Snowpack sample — Buffalo Mountain, Silverthorne, Colorado, USA (2/22/26, 2:02 PM MST)
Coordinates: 39.622, -106.113
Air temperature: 33 °F
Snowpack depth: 63 cm
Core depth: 50 cm
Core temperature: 28.4 °F
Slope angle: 11°, slope face: 116°
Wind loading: low
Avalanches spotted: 0
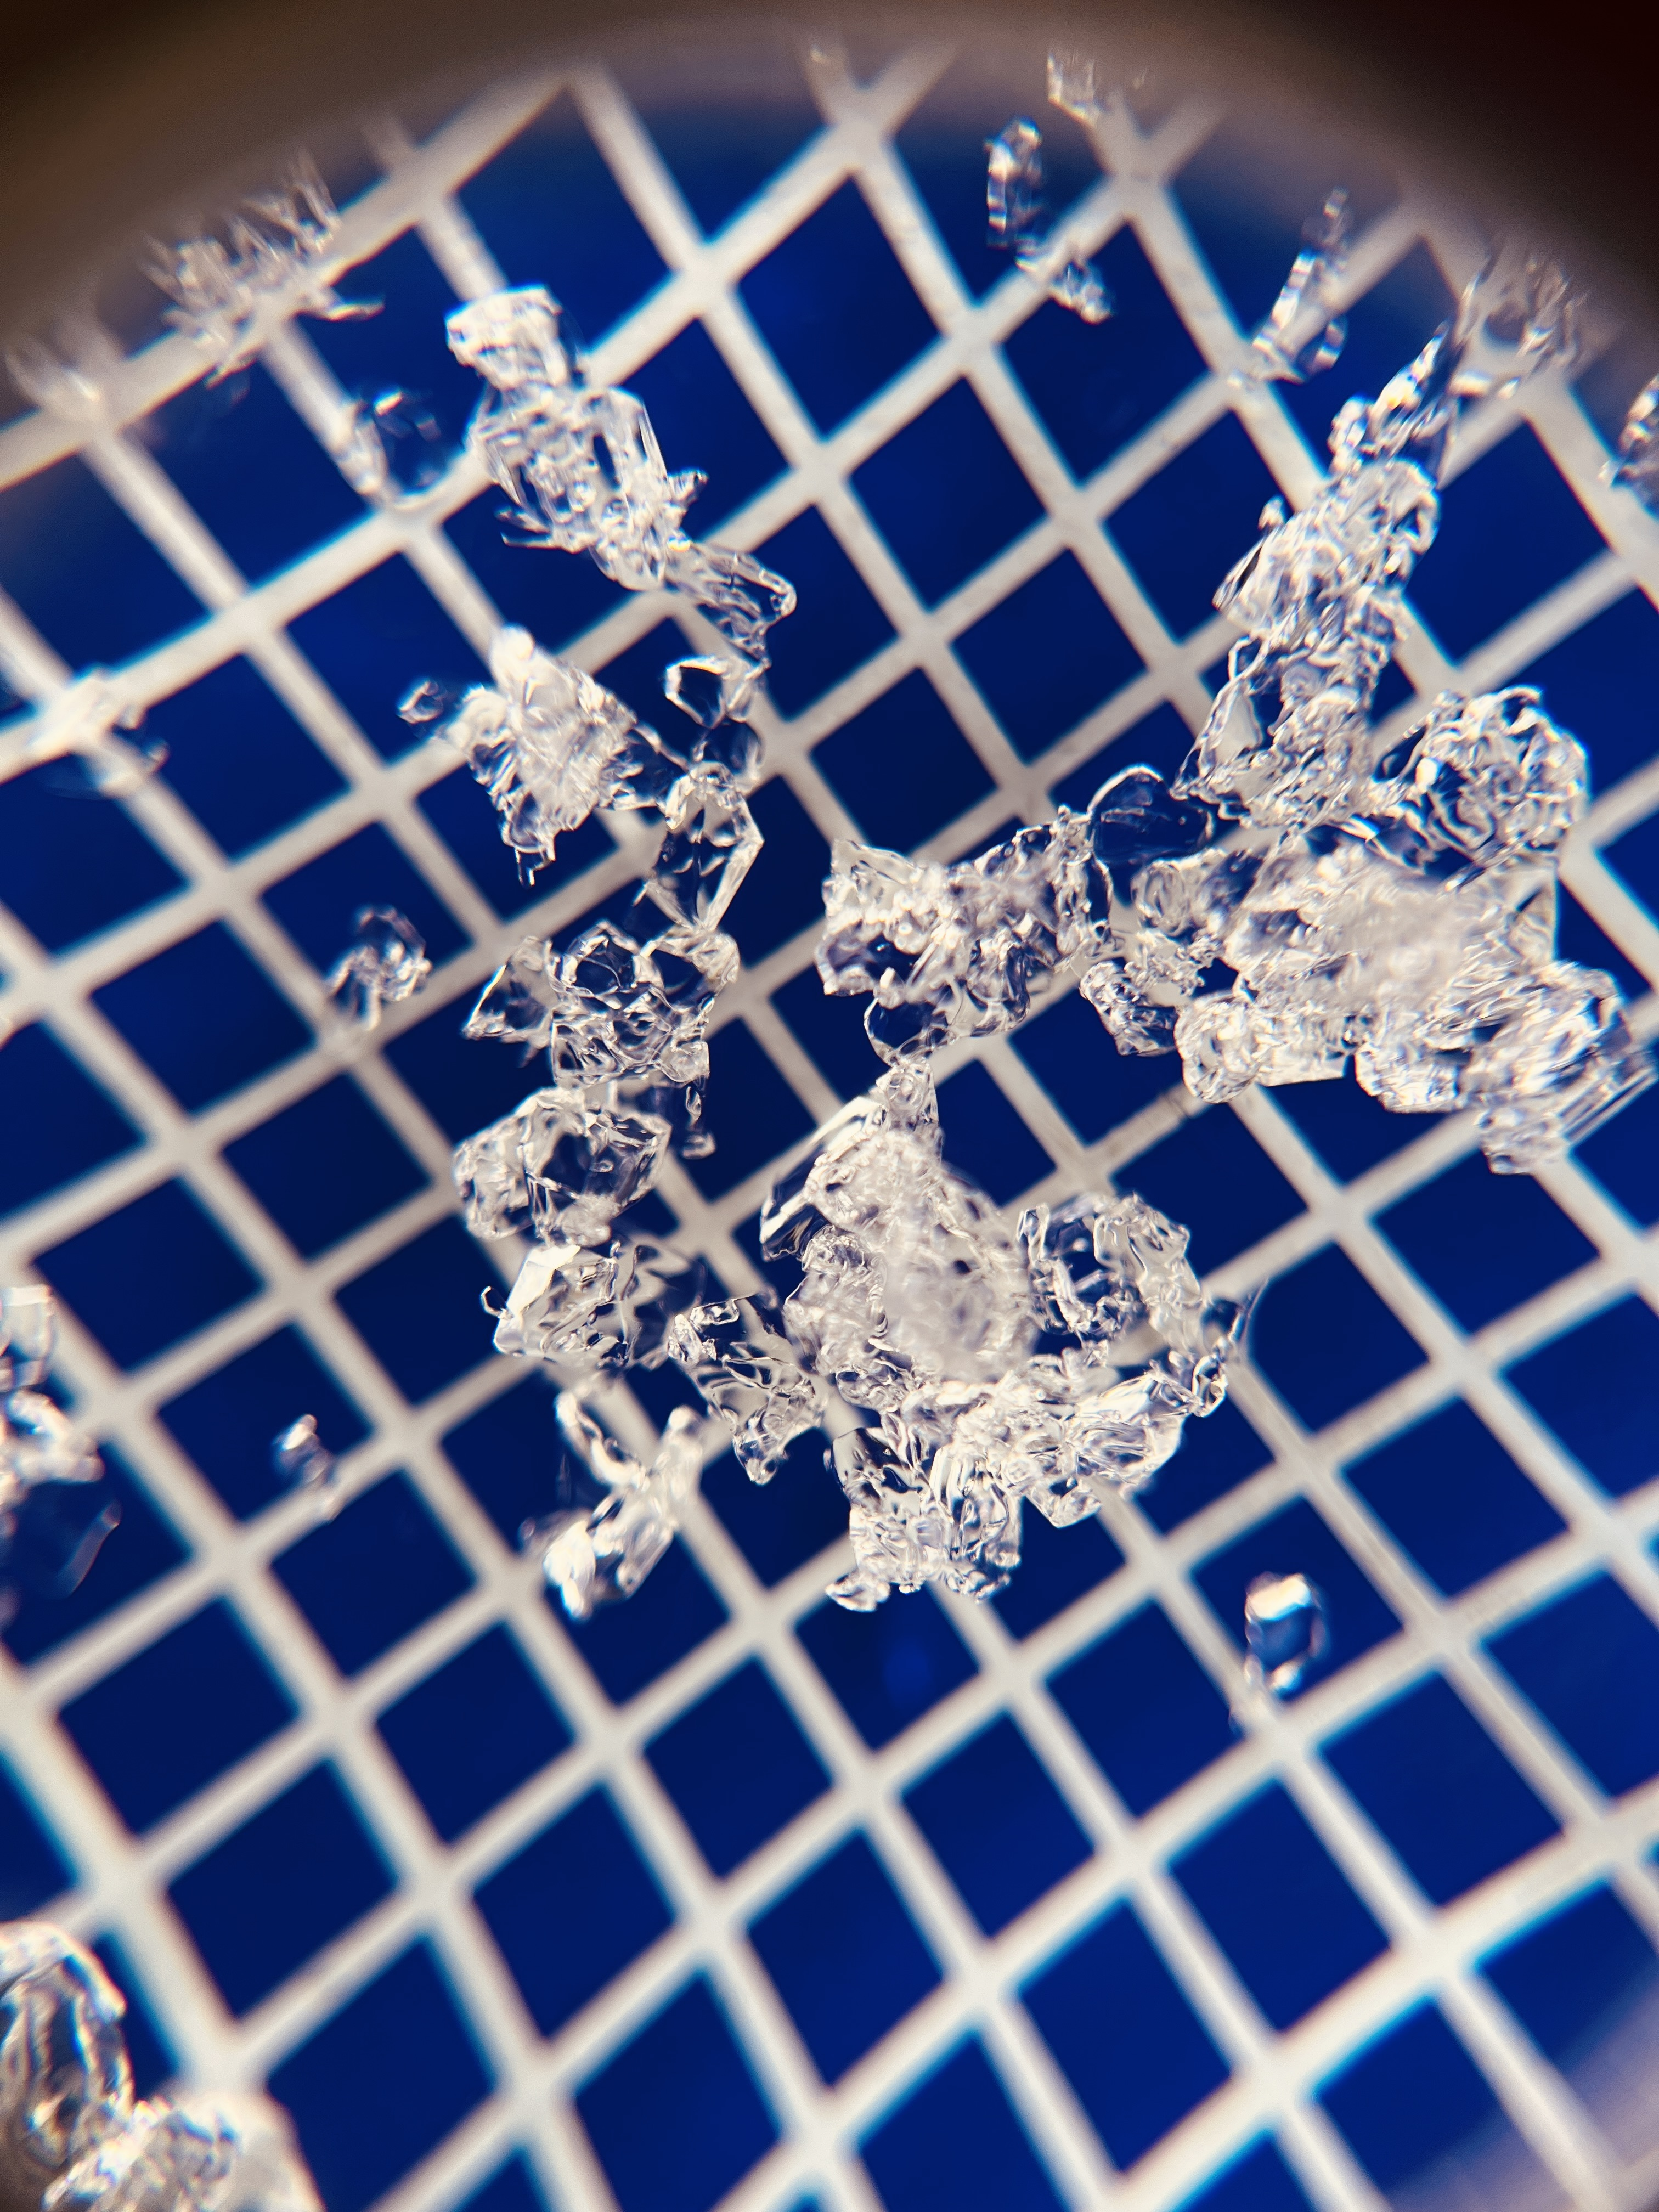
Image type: magnified_profile
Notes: In a firebreak similar to site 1, minimal wind loading with no spotted avalanches (not many faces in view though)